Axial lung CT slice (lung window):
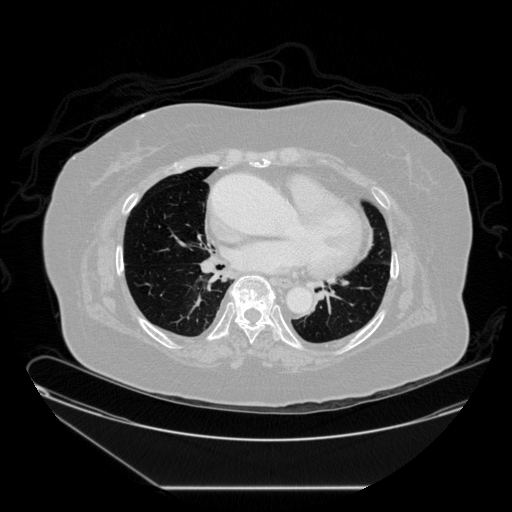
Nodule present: no